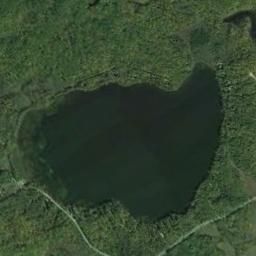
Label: lake